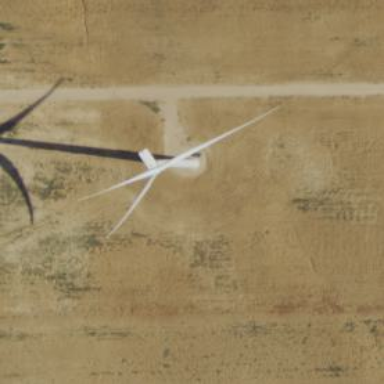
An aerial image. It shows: Wind generator in the form of horizontal axis wind turbine.